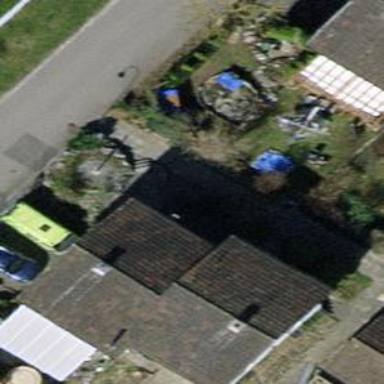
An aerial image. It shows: Semi-detached house with gabled roof.